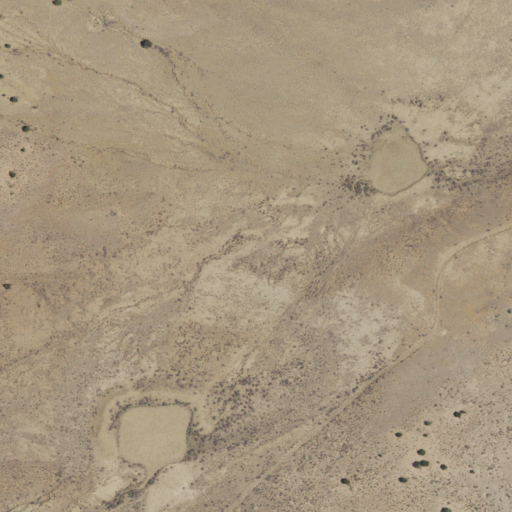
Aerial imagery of valley in New Mexico named Cañon de los Alamos containing only shrub